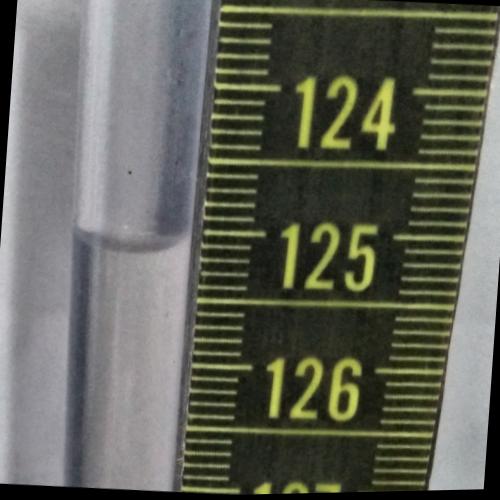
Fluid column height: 125.1 cm